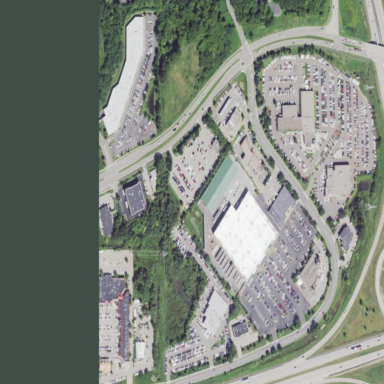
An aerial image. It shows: Commercial area.